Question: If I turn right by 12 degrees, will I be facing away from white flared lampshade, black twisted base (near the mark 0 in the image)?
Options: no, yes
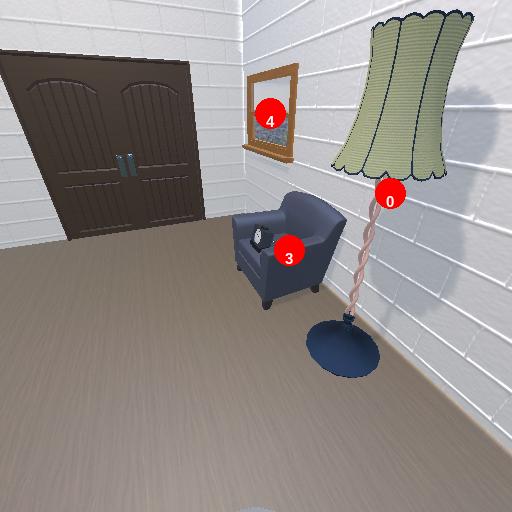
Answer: no